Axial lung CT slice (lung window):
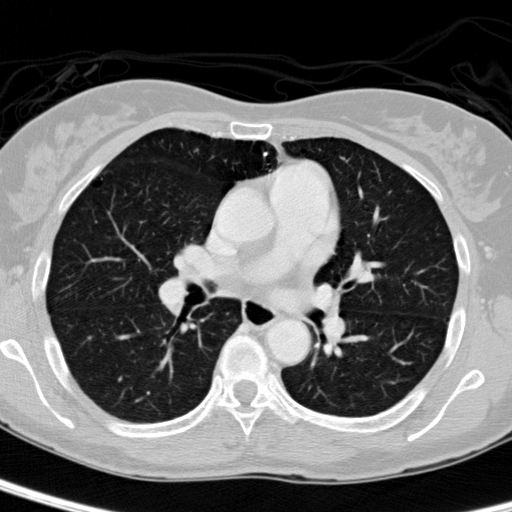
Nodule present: no